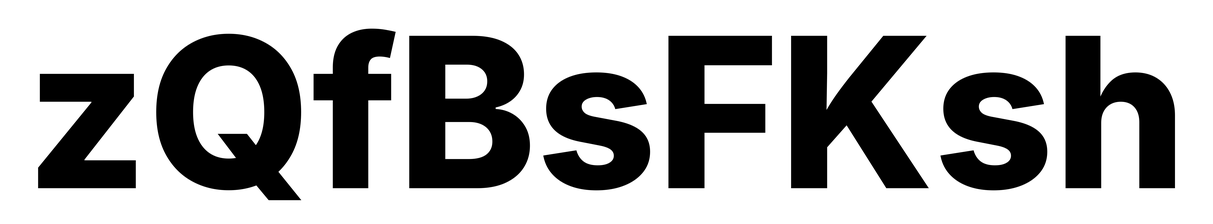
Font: Inter_ExtraBold